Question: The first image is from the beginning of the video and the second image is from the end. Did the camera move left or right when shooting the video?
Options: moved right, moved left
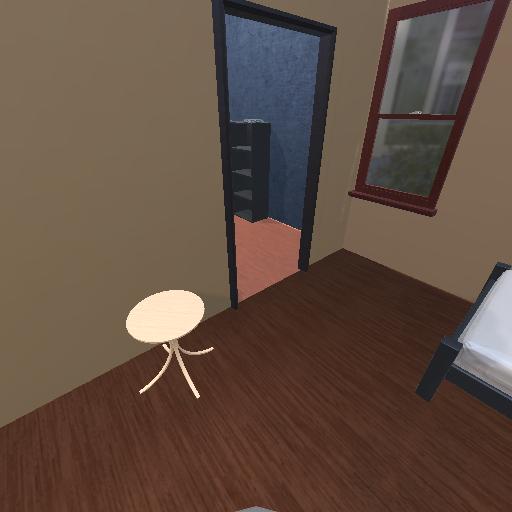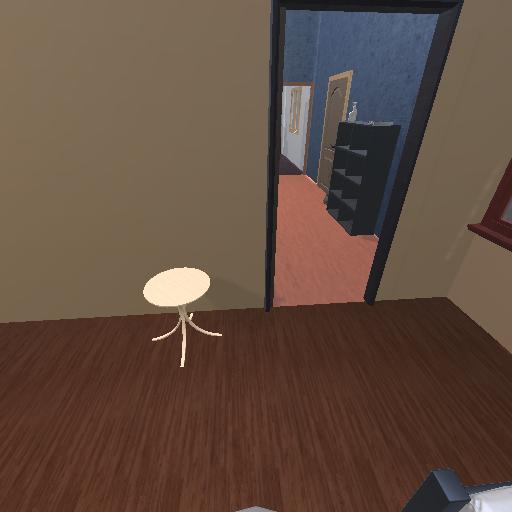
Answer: moved right